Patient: sex M, age 62
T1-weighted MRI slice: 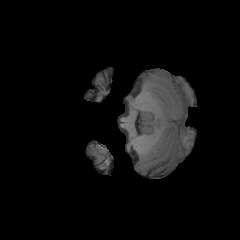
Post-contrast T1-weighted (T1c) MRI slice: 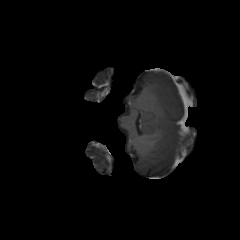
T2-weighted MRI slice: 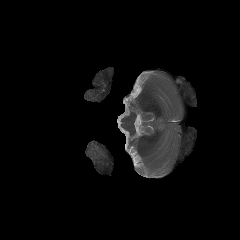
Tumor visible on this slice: no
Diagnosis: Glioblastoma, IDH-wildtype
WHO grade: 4